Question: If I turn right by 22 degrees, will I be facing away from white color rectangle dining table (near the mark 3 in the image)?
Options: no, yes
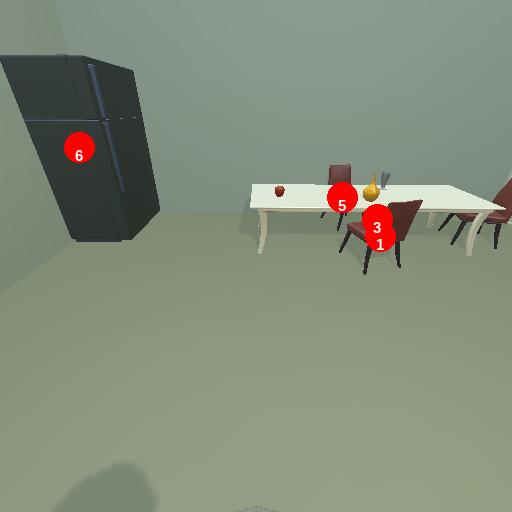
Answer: no